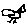
Label: bird